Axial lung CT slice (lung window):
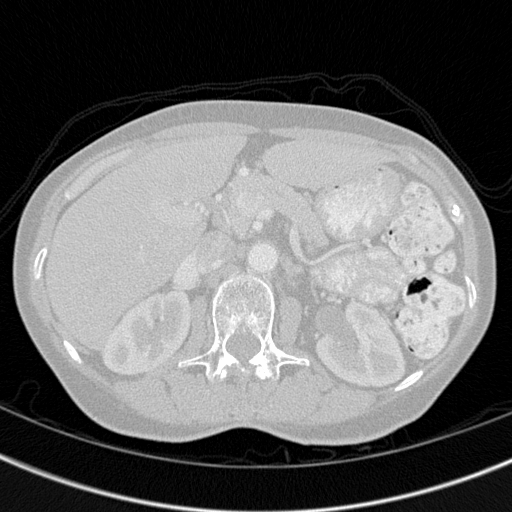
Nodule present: no